Question: I'm trying to create a chart using the Google Visualization API, with PHP & MySQL in the background.
What I'm doing is:
- getting the data from db using PHP / SQL '''
$sth = mysql_query("SELECT * FROM Chart");
'''
- creating JSON with PHP'''
$rows = array();
while($r = mysql_fetch_assoc($sth)) {
$rows[] = $r;
}
$jdata = json_encode($rows);
'''
- and then feeding Google Visualization API with JSON '''
var data = new google.visualization.DataTable(<?php echo $jdata ?>);
'''
Just to make sure the JSON is actually in the correct format I did:
'''
$jdata = json_encode($rows);
print $jdata;
'''
which returned:
'''
[{"id":"1","quarters":"1","salary":"1250"},{"id":"2","quarters":"2","salary":"2500"},{"id":"3","quarters":"3","salary":"4526"},{"id":"4","quarters":"4","salary":"4569"}]
'''
So,
- - -
Firebug is returning an error saying:
> Table has no columns.
[Break On This Error] b,Sl),[b]}function Zq(a,b){var c=a[xc]..."].")):d(l("Table has no columns."))}
The question is how can I create columns from JSON data?
Code used to create the graph below:
'''
// SQL Query
$sth = mysql_query("SELECT * FROM Chart");
//$rows = array();
while($r = mysql_fetch_assoc($sth)) {
if(!isset($google_JSON)){
$google_JSON = "{cols: [";
$column = array_keys($r);
foreach($column as $key=>$value){
$google_JSON_cols[]="{id: '".$key."', label: '".$value."'}";
}
$google_JSON .= implode(",",$google_JSON_cols)."],rows: [";
}
$google_JSON_rows[] = "{c:[{v: '".$r['id']."'}, {v: '".$r['quarters']."'}, {v: '".$r['salary']."'}]}";
}
// you may need to change the above into a function that loops through rows, with $r['id'] etc, referring to the fields you want to inject..
$data = $google_JSON.implode(",",$google_JSON_rows)."]}";
'''
'''
<!-- load Google AJAX API -->
<script type="text/javascript" src="http://www.google.com/jsapi"></script>
<script type="text/javascript">
//load the Google Visualization API and the chart
google.load('visualization', '1', {'packages':['columnchart']});
//set callback
google.setOnLoadCallback (createChart);
//callback function
function createChart() {
//create data table object
var data = new google.visualization.DataTable({cols: [{id: '0', label: 'id'},{id: '1', label: 'quarters'},{id: '2', label: 'salary'}],rows: [{c:[{v: '1'}, {v: '1'}, {v: '1250'}]},{c:[{v: '2'}, {v: '2'}, {v: '2500'}]},{c:[{v: '3'}, {v: '3'}, {v: '4526'}]},{c:[{v: '4'}, {v: '4'}, {v: '4569'}]}]});
//instantiate our chart objects
var chart = new google.visualization.ColumnChart (document.getElementById('chart'));
//define options for visualization
var options = {width: 400, height: 240, is3D: true, title: 'Company Earnings'};
//draw our chart
chart.draw(data, options);
}
</script>
<div id="chart"></div>
'''

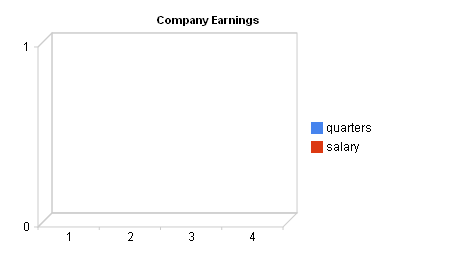
Answer: Per the <URL>, have you tried establishing the column references and data seperately?
'''
var data = new google.visualization.DataTable();
data.addColumn('string', 'Task');
data.addColumn('number', 'Hours per Day');
data.addRows([
['Work', 11],
['Eat', 2],
['Commute', 2],
['Watch TV', 2],
['Sleep', {v:7, f:'7.000'}]
]);
'''
To format into the correct JSON for the object, you can set it up as follows:
'''
while($r = mysql_fetch_assoc($sth)) {
if(!isset($google_JSON)){
$google_JSON = "{cols: [";
$column = array_keys($r);
foreach($column as $key=>$value){
$google_JSON_cols[]="{id: '".$key."', label: '".$value."'}";
}
$google_JSON .= implode(",",$google_JSON_cols)."],rows: [";
}
$google_JSON_rows[] = "{c:[{v: '".$r['id']."'}, {v: ".$r['quarters']."}, {v: ".$r['salary']."}]}";
}
// you may need to change the above into a function that loops through rows, with $r['id'] etc, referring to the fields you want to inject..
echo $google_JSON.implode(",",$google_JSON_rows)."]}";
'''